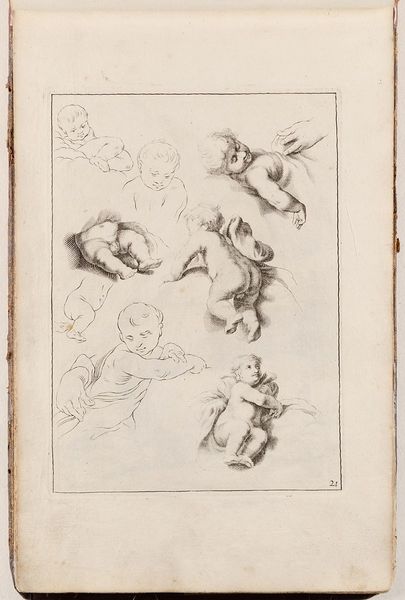
Titel: Kinder (Studie), Blatt 21 aus der Folge 'Fondamenten der Teecken-Konst aerdigh geinverteert door Abraham Bloemaert'
Künstler: Abraham Bloemaert
Standort: Hamburg
Institution: Museum für Kunst und Gewerbe Hamburg
Schlagwörter: akt, kopf, körper, nackt, skizze, zeichnung, arme, augen, gesicht, figur, haare, kind, beine, füße, papier, studie, grafik, graphik, baby, rand, fotografie, photographie, kohle, druckgraphik, druckgrafik, stich, bleistift, entwurf, kleinkind, studien, kupferstich, nummer, säugling, teile, wasserzeichen, rundlich, anatomiestudie, figurenstudie, zeichenkunst, reproduktionen, po, 28, #hände, #rahmen, druckerzeugnisse, körperteile, körpers, ornamentstich, vorlageblätter, engel nackt zeichnung schwarzweiß